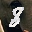
Label: 8